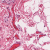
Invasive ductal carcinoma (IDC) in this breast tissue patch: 0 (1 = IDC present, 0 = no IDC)